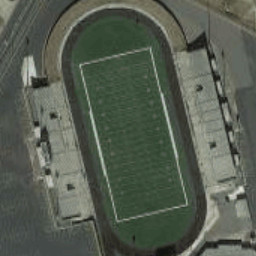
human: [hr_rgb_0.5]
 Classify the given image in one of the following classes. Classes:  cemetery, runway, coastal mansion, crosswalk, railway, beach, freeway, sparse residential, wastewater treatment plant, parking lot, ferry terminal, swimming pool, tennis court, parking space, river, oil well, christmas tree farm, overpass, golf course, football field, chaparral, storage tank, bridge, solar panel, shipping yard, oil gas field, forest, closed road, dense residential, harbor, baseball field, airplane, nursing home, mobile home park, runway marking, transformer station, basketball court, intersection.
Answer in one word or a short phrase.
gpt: football field